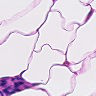
Metastatic tissue present: no